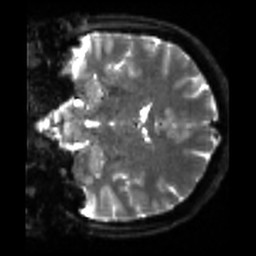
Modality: sbref
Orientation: coronal
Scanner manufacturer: siemens
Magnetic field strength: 3 T
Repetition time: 4 s
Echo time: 0.0594 s